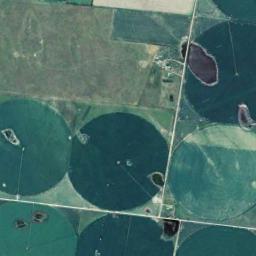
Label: circular_farmland